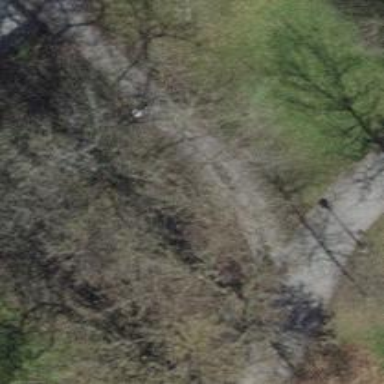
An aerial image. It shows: Footway with surface of fine gravel.